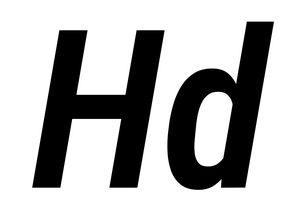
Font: Roboto-Italic_Condensed_SemiBold_Italic